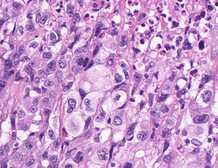
Tumor epithelial tissue: yes
Tumor-associated stroma tissue: yes
Normal tissue: no